Interaction volume radius: 10 \u00c5
Interaction volume height: 20 \u00c5
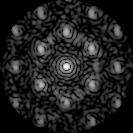
Disorder parameter: 0.4618